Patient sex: M
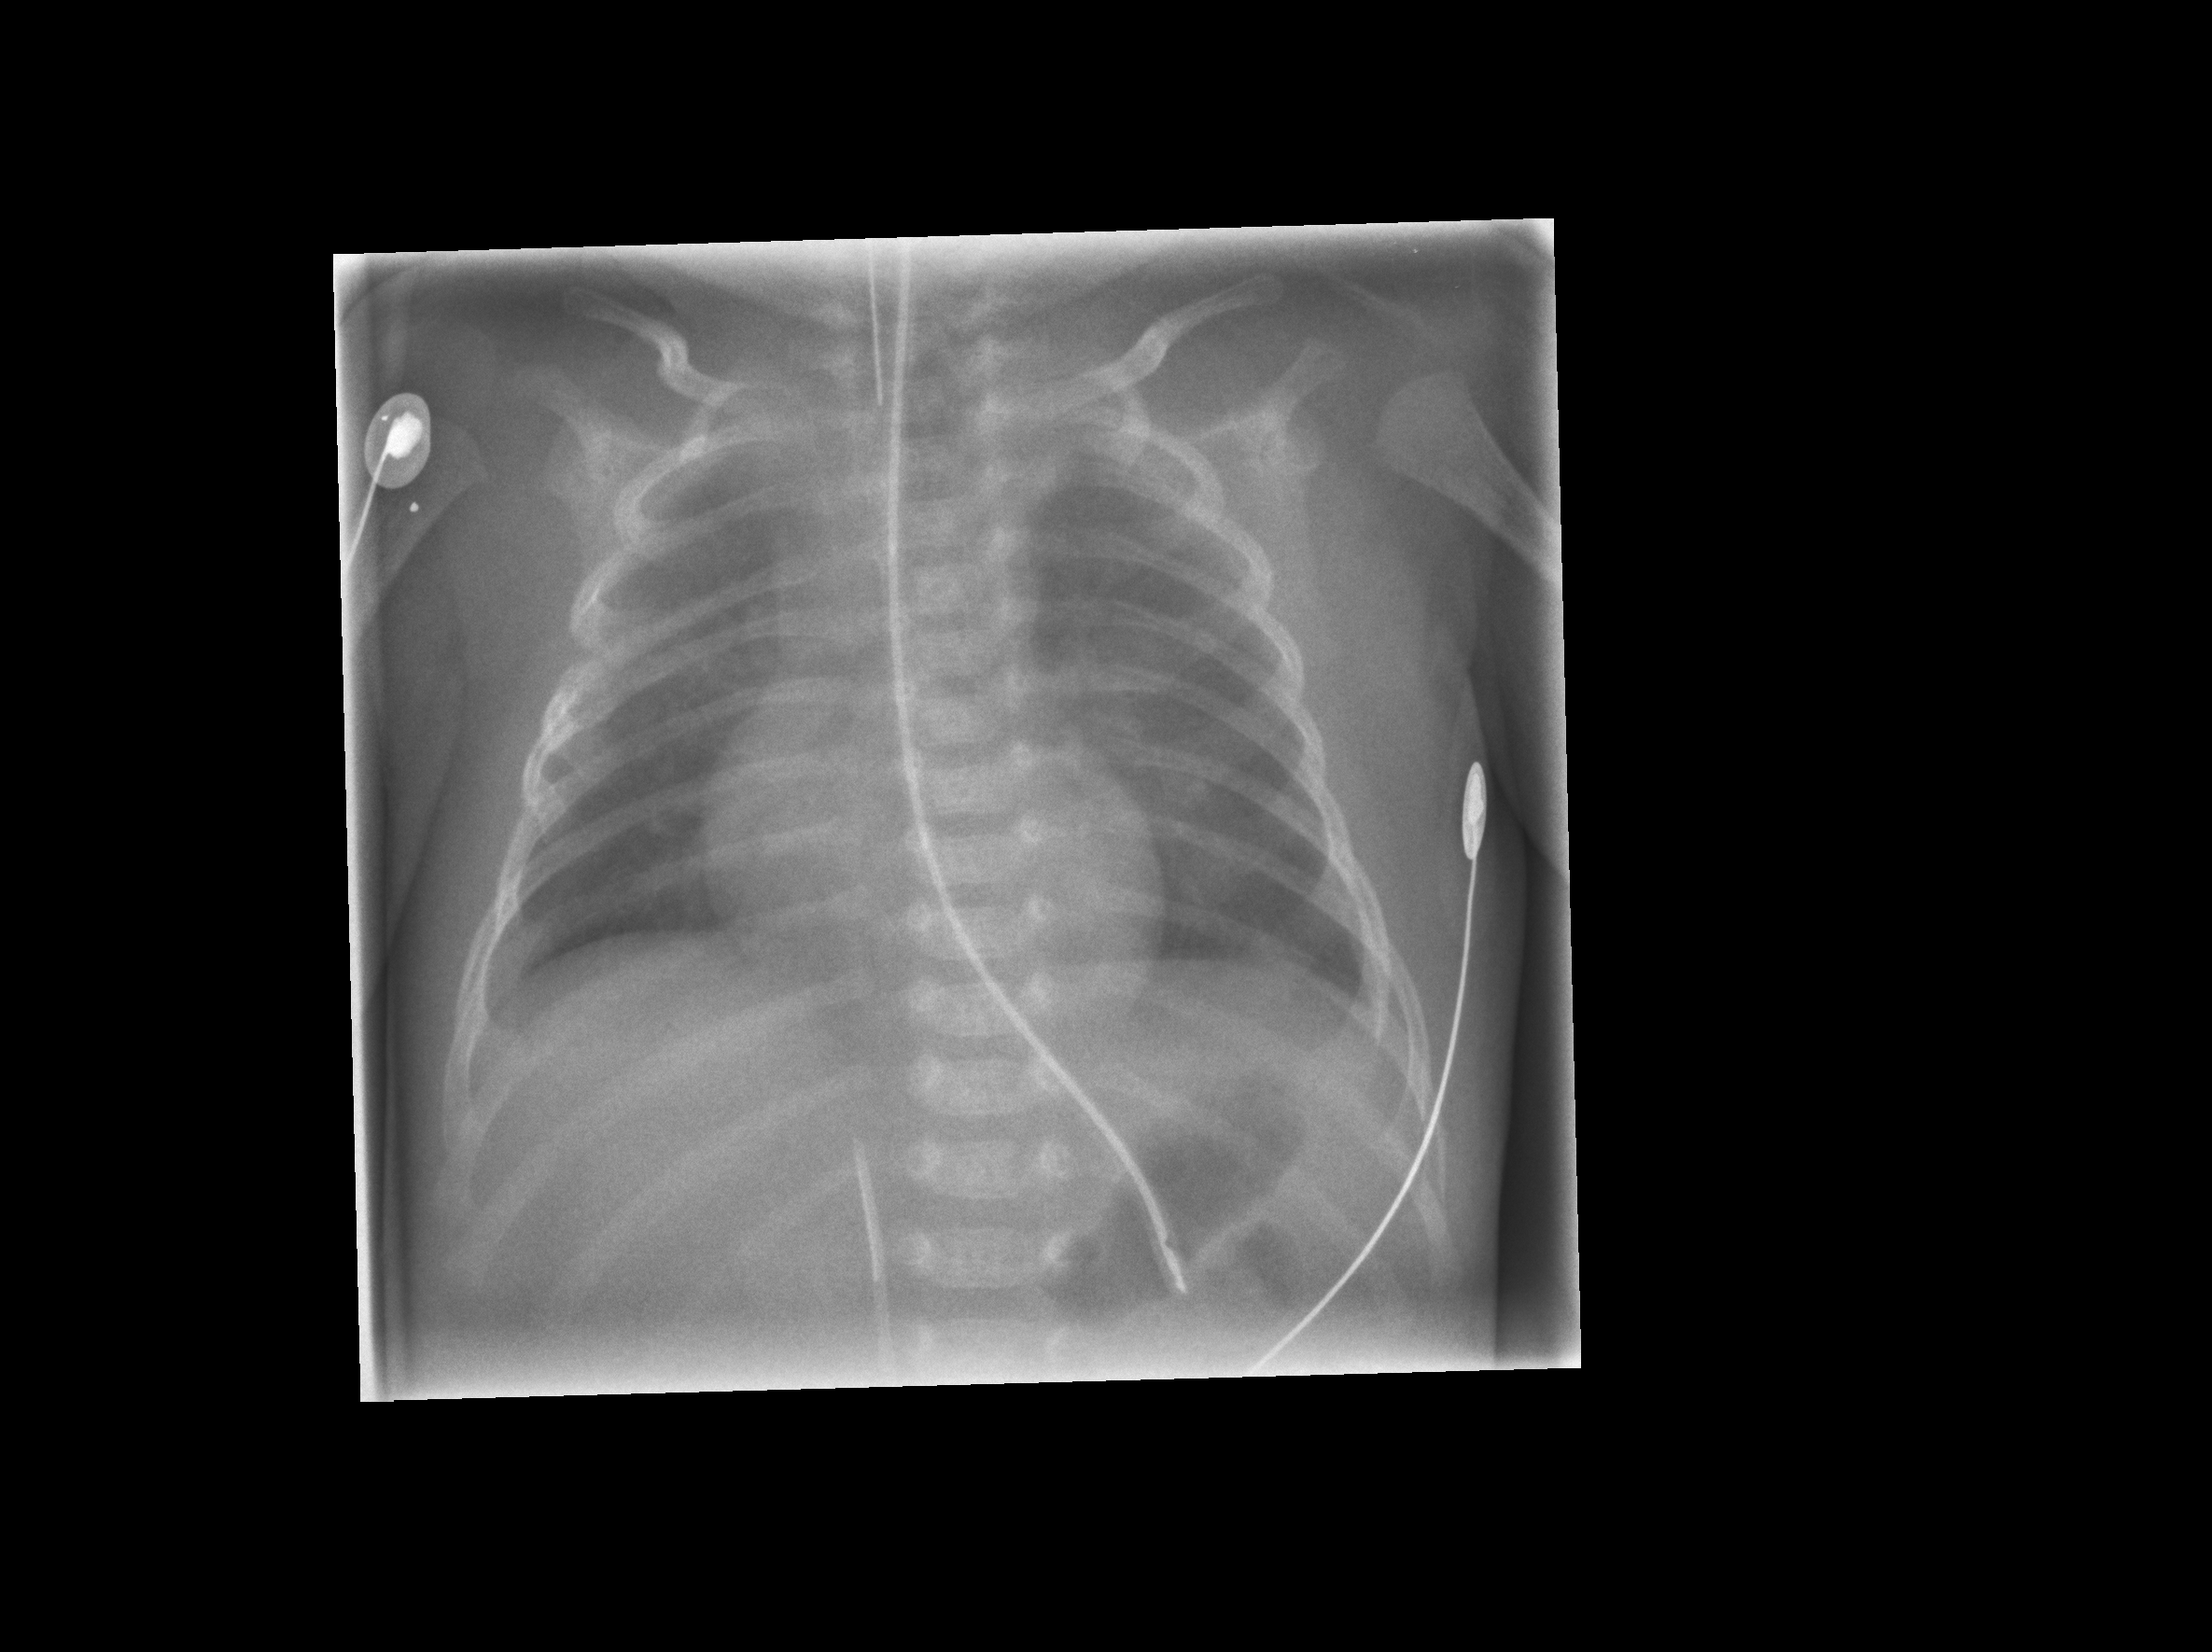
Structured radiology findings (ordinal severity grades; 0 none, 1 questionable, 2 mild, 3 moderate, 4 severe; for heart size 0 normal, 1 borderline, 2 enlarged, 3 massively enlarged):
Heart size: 0
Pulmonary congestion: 0
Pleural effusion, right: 0
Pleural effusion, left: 0
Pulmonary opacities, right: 1
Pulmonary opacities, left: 0
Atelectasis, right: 1
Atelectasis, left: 0